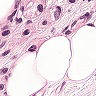
Metastatic tissue present: yes